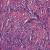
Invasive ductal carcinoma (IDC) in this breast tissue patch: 1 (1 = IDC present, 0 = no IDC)